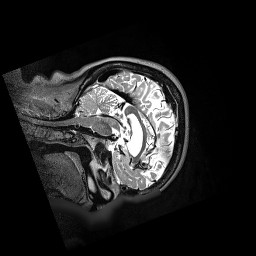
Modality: T2w
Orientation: sagittal
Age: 74
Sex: female